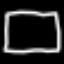
Label: square